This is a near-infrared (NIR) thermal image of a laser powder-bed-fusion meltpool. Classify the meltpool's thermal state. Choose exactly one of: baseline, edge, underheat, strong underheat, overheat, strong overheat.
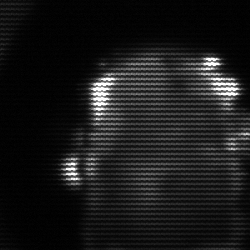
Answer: baseline